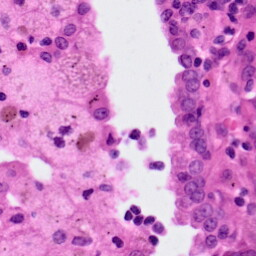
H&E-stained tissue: Lung